九年级 · 立体几何学
如图, 由 5 个完全相同的小正方体组合成一个立体图形, 它的左视图是 ( )

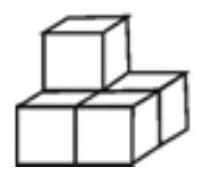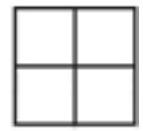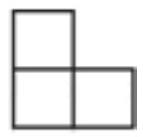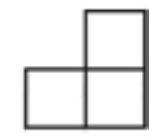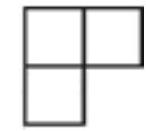
A.

B.

C.

D.

答案: B
解析: 从左面看易得第一层有 2 个正方形, 第二层最左边有一个正方形。故选 B.